Field crop: maize
Growth stage: 2
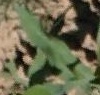
Species: maize